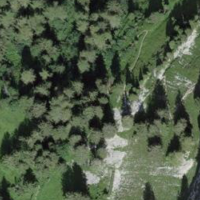
EUNIS habitat code: 44
Species observed at this site:
Astrantia major